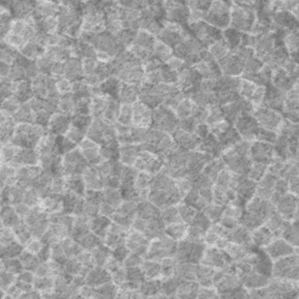
Label: frost